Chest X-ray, PA view. Patient: 62 years old, sex M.
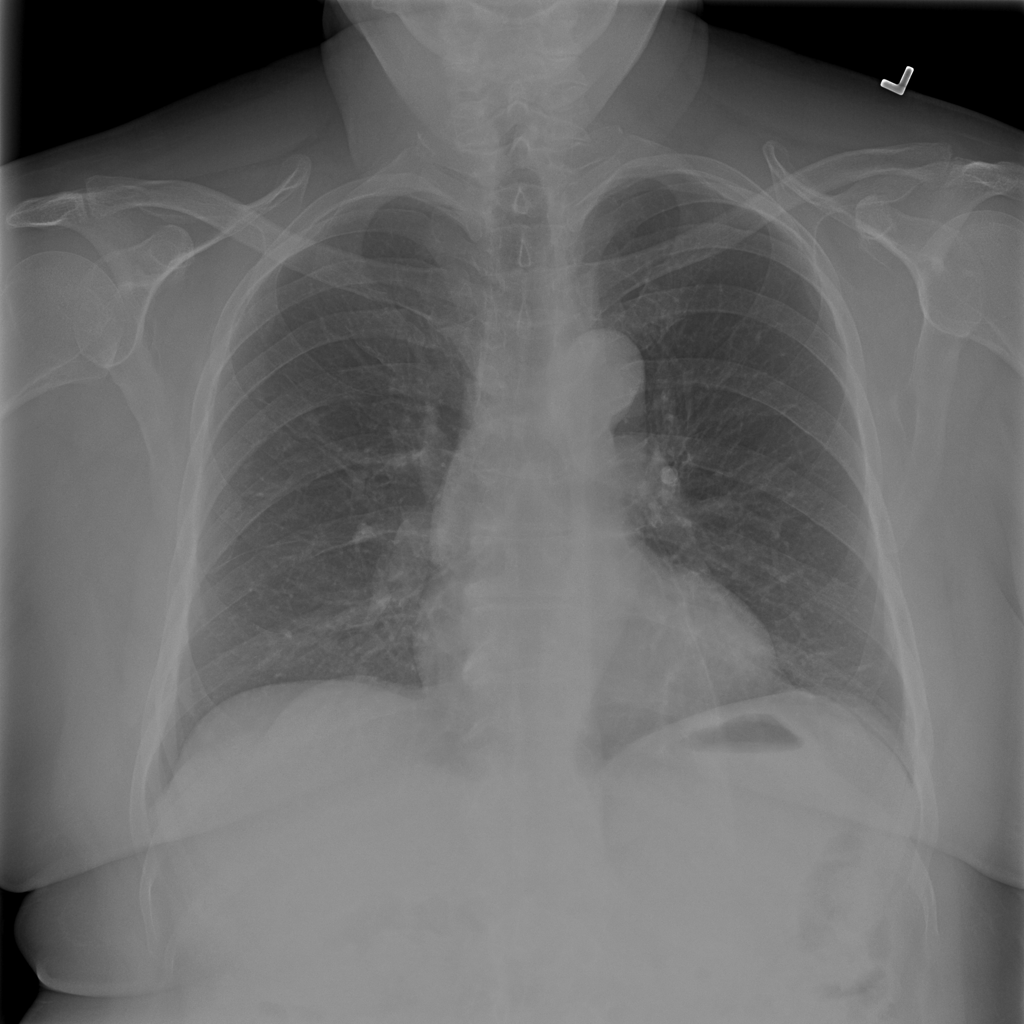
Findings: No Finding